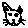
Label: cat